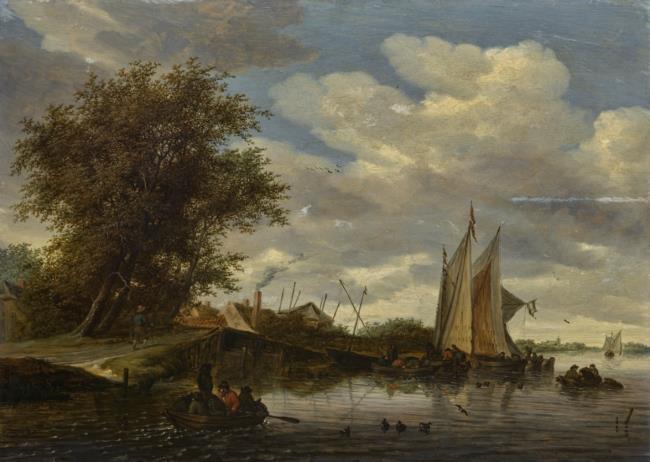
Title: River landscape with boats near a bridge
Artist: Salomon van Ruysdael
Earliest date: 1664
Latest date: 1664
Genre: painting
Iconography: Pomander
Keywords: river landscape, wooden bridge, row boat, sailboat, chimney